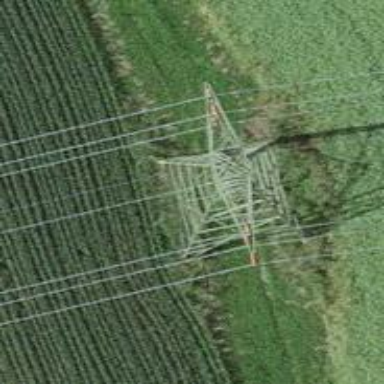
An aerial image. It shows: Power line is depicted.